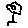
Label: flower